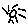
Label: sun